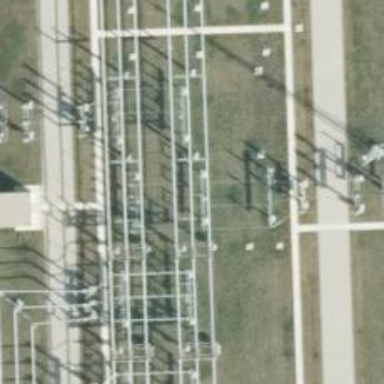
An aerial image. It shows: Transformer line with 3 cables for power transmission.